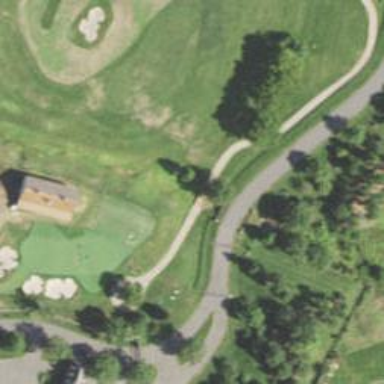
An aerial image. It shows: Service road on bridge for golf carts.